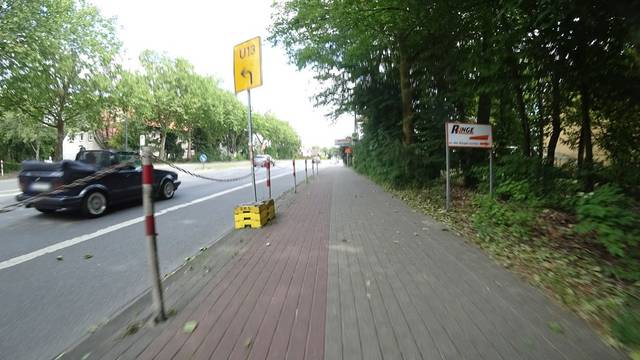
Region: Germany
Coordinates: 51.911, 8.364